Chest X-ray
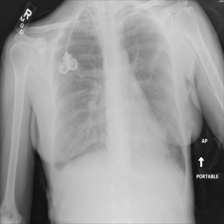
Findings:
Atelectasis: negative
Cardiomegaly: negative
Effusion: negative
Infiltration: negative
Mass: negative
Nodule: negative
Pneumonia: negative
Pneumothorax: negative
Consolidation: negative
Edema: negative
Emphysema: negative
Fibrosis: negative
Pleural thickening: negative
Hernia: negative